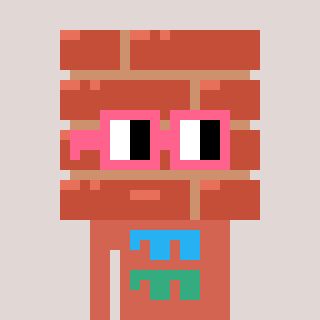
a pixel art character with square pink glasses, a wall-shaped head and a peachy-colored body on a warm background